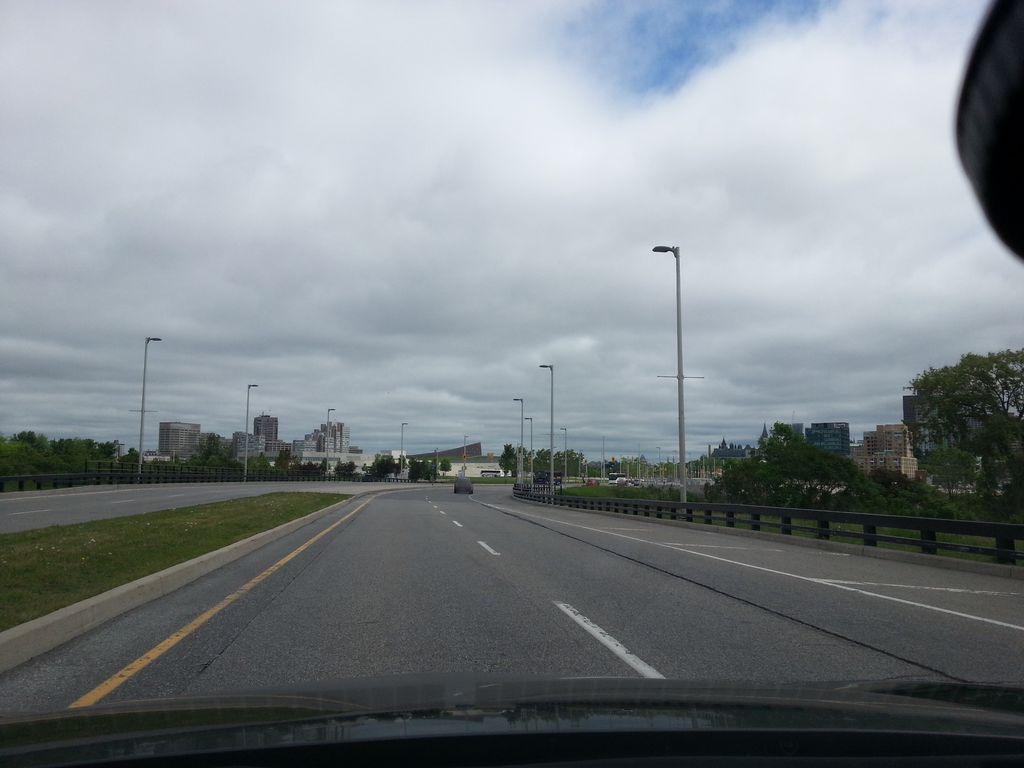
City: ottawa-gatineau